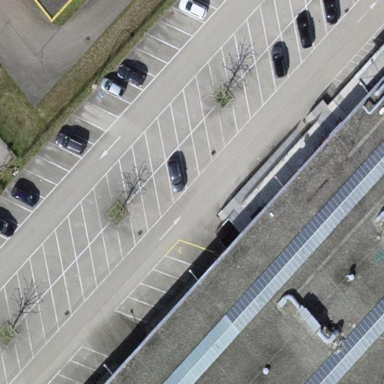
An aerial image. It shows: Road serving as parking aisle.